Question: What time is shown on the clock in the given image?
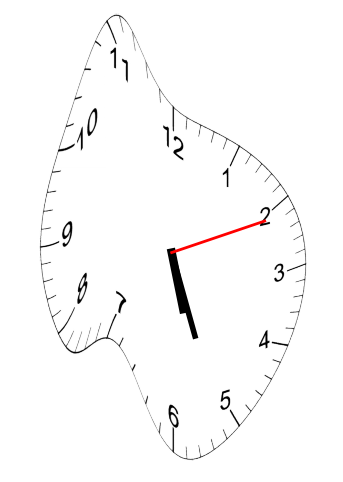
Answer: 05:26:11